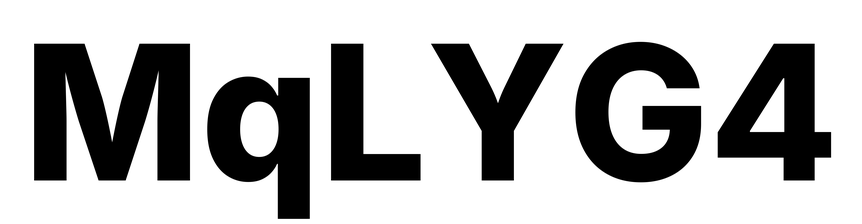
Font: Inter_ExtraBold